Field crop: maize
Growth stage: 2
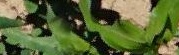
Species: maize